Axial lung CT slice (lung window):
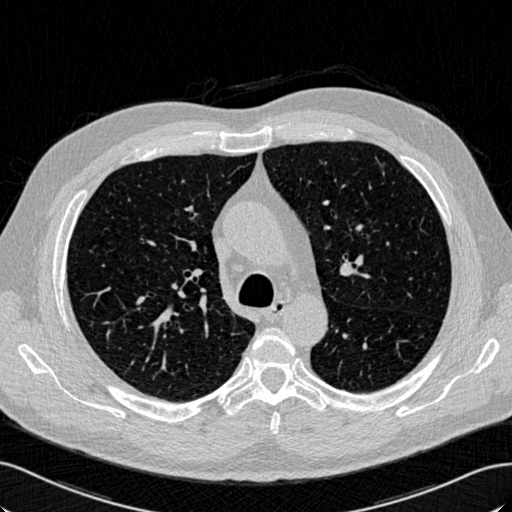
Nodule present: no